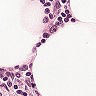
Metastatic tissue present: no